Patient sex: F
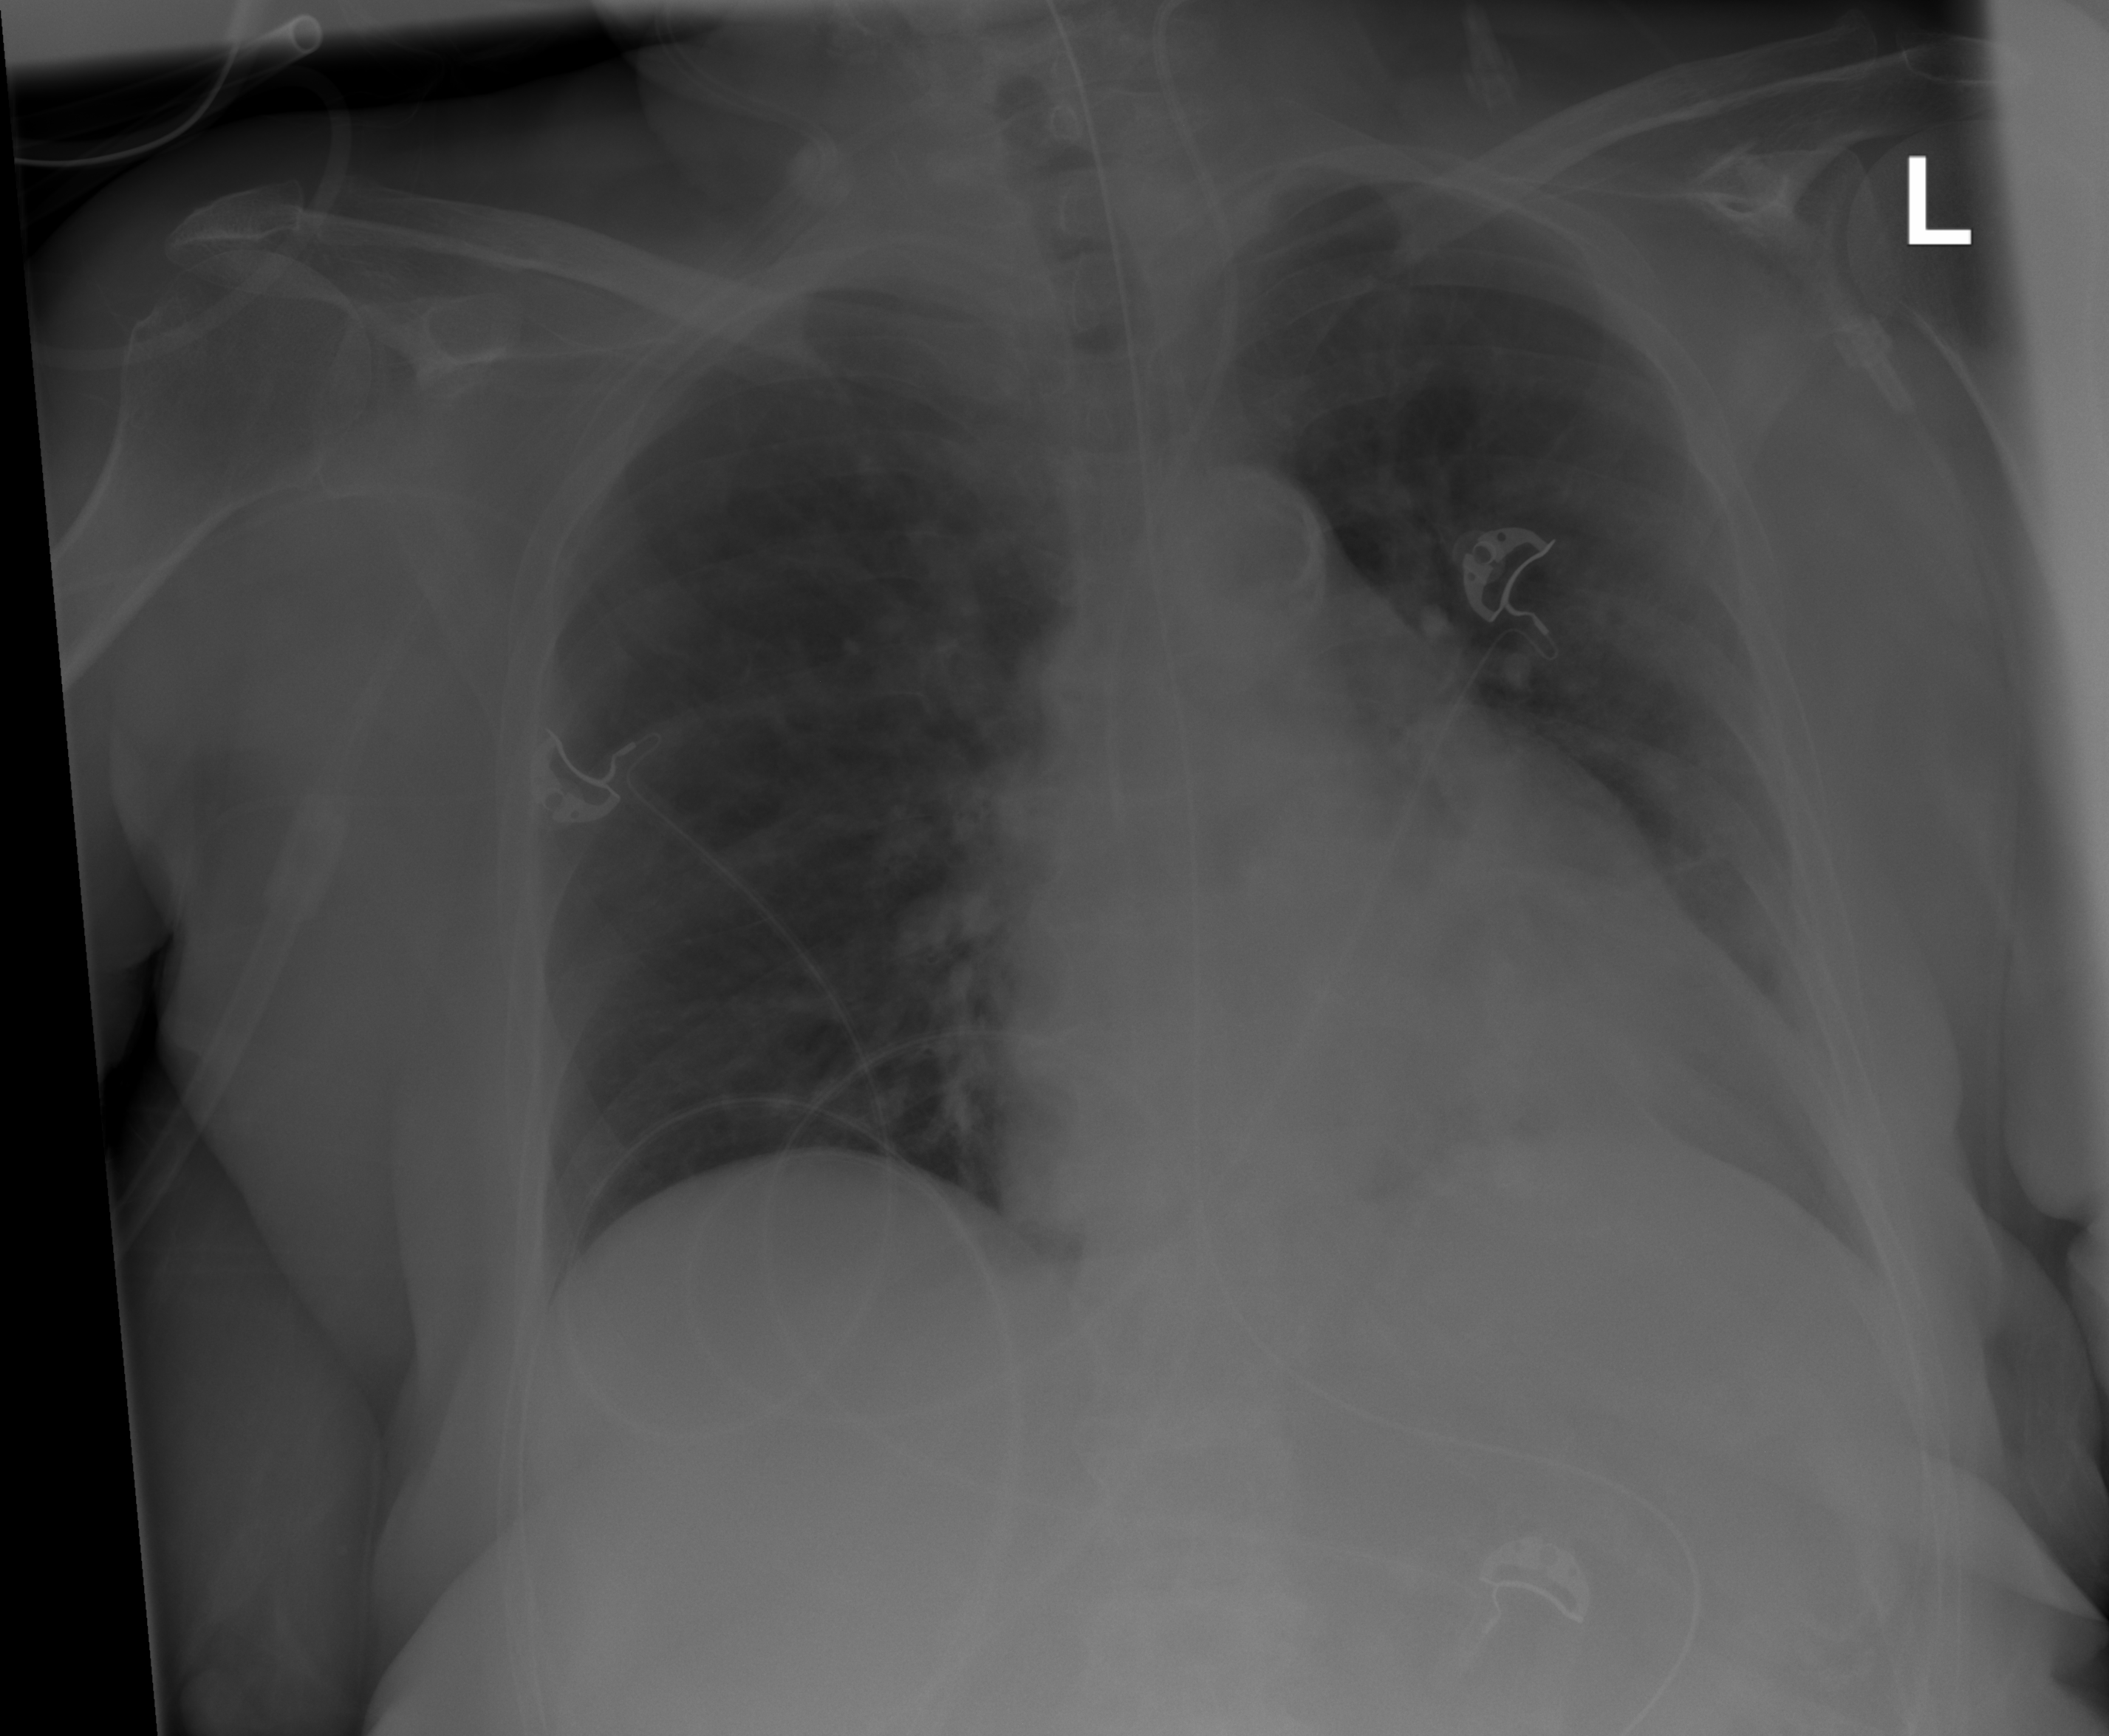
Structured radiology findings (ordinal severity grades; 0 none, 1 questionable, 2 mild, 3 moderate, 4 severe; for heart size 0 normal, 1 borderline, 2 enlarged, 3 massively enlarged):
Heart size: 3
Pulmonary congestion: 2
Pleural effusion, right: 0
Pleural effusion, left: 0
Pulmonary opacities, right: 0
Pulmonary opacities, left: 0
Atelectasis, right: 0
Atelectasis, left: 0